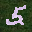
Label: 5